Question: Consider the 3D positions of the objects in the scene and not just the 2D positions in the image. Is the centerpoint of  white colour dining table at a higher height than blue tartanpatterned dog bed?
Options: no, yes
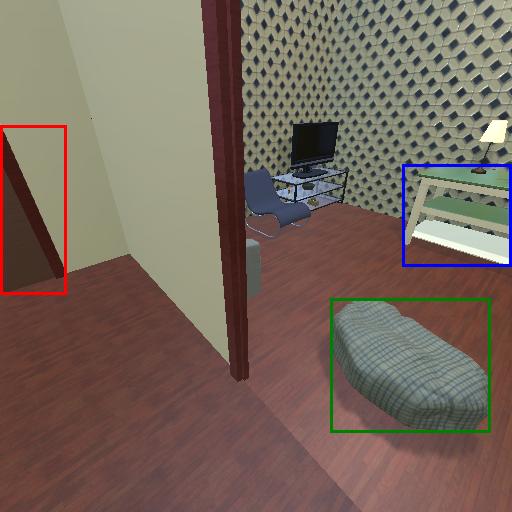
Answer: no